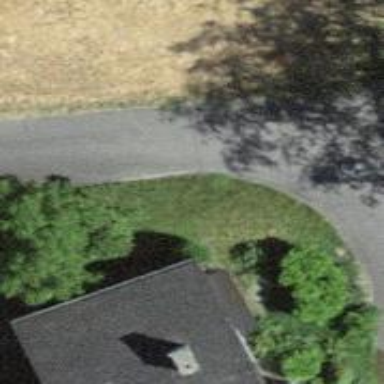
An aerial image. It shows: Residential road.